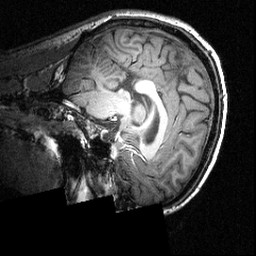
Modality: T1w
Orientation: sagittal
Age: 23
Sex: male
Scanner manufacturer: siemens
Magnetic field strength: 3.951 T
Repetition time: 1.5 s
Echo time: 0.00335 s